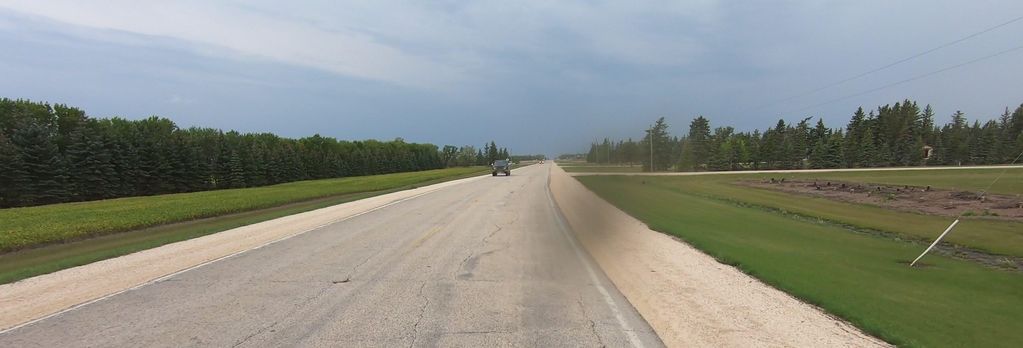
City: winnipeg